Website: apple
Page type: address-validator
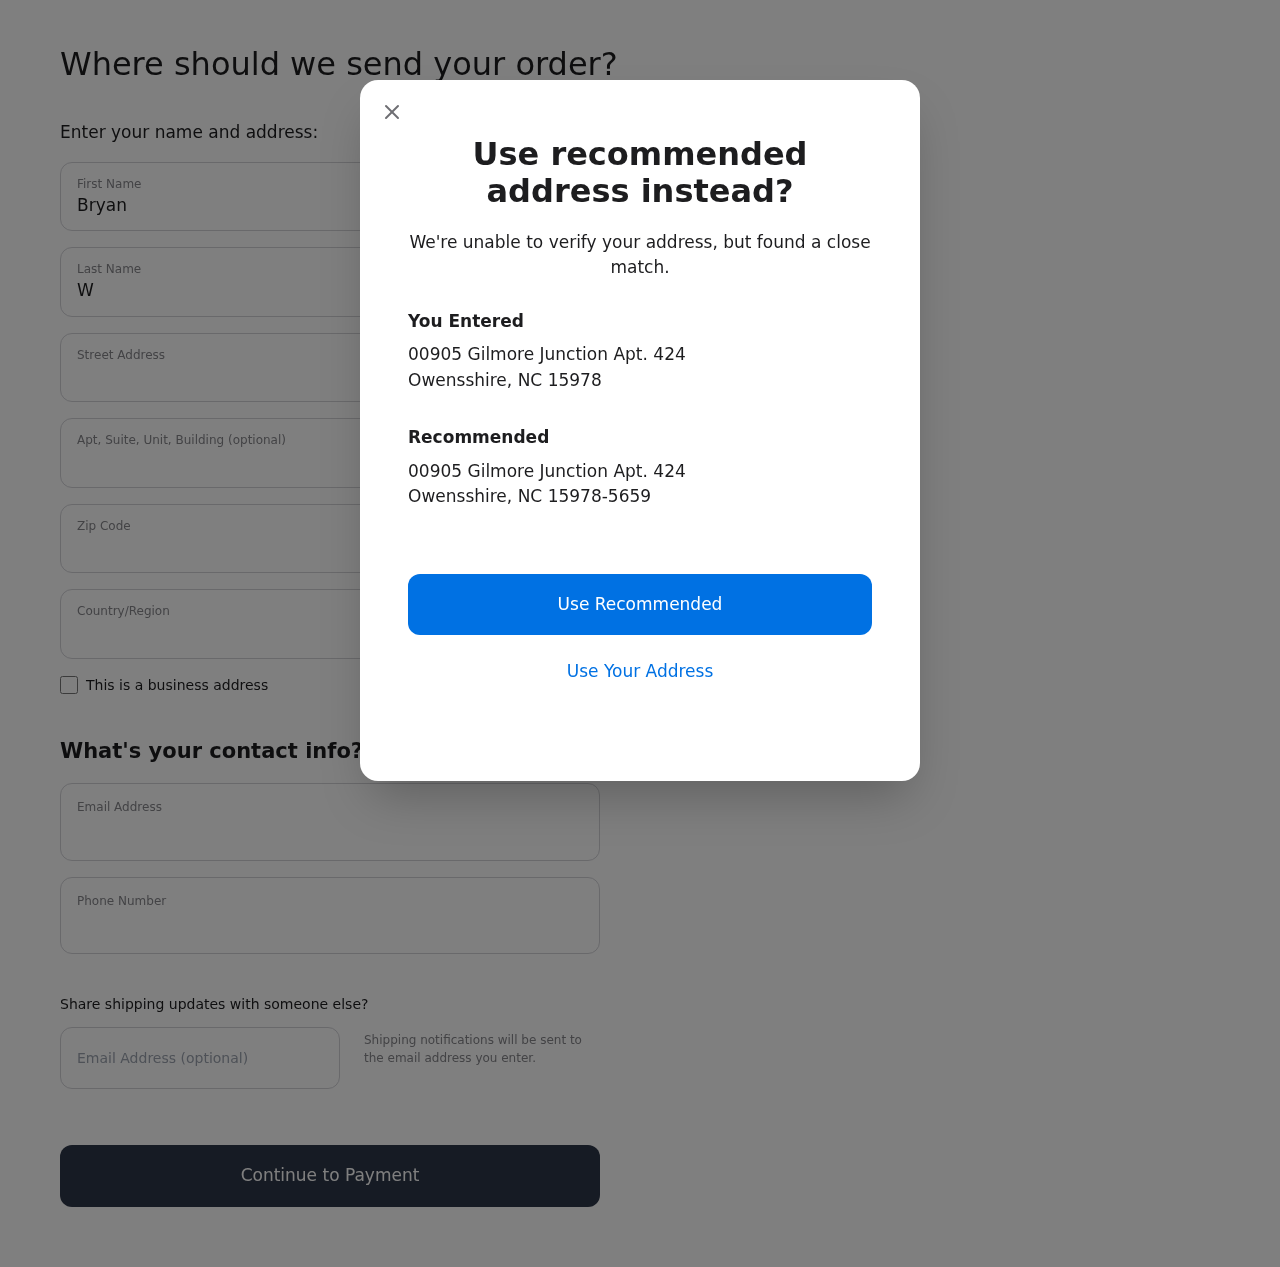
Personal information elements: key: PII_CITY
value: Owensshire
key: PII_COUNTRY
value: United States
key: PII_EMAIL
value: bwilson@yahoo.com
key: PII_FIRSTNAME
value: Bryan
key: PII_GIFT_EMAIL
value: brichardson@gmail.com
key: PII_LASTNAME
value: Wilson
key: PII_PHONE
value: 9874434946
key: PII_POSTCODE
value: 15978
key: PII_POSTCODE_FULL
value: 15978-5659
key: PII_STATE_ABBR
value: NC
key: PII_STREET
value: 00905 Gilmore Junction Apt. 424
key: PII_CITY2
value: Owensshire
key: PII_STATE_ABBR2
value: NC